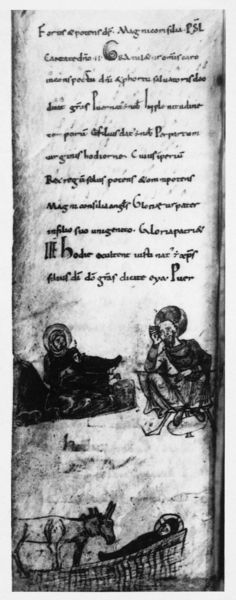
Titel: Tropar aus Autun
Institution: Paris, Bibliothèque de l’Arsenal
Schlagwörter: mann, wasser, menschen, sitzen, frau, zeichnung, lang, kind, personen, boot, esel, pferd, schrift, man, wüste, fluß, korb, bauch, foto, moses, buch, denken, einöde, seite, illustration, text, denker, buchseite, heiligenschein, nimbus, jesus, mittelalter, stall, franziskus, heiliger, heilige, maria, anbetung, ochse, turban, handschrift, josef, geburt, krippe, latein, binsen, geburt christi, buchmalerei, majuskel, wüstenei, christuskind, manuskript, mittelhochdeutsch, 1200, 1300, jose, ochcse, rbuchmelerei